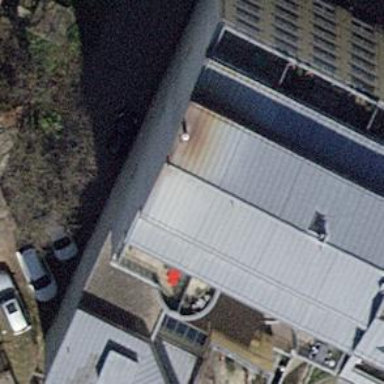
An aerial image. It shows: Office building.